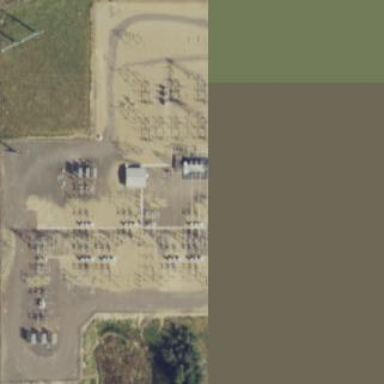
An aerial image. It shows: Outdoor transmission substation.